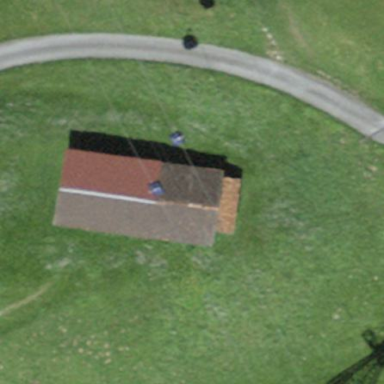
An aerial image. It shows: Shed.